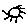
Label: sun